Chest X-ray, PA view. Patient: 39 years old, sex M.
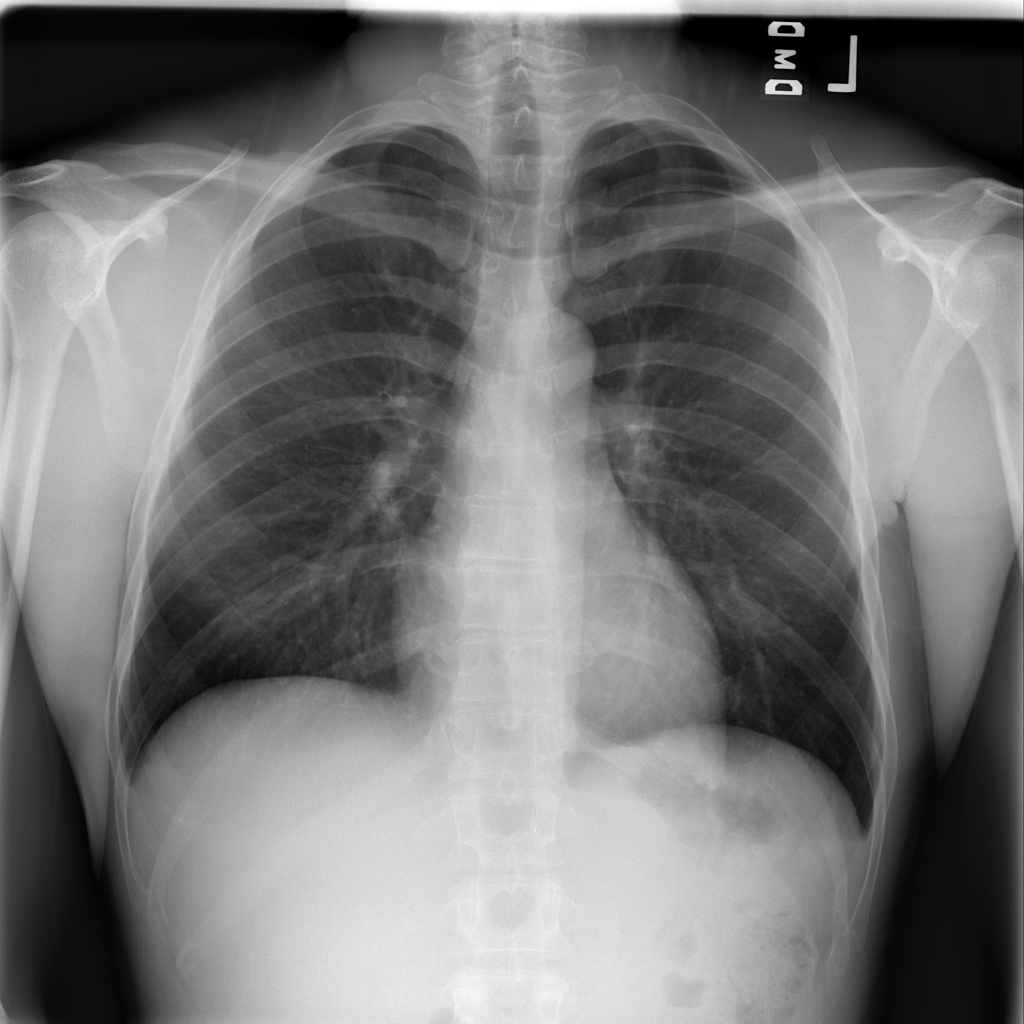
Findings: No Finding